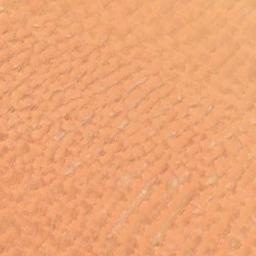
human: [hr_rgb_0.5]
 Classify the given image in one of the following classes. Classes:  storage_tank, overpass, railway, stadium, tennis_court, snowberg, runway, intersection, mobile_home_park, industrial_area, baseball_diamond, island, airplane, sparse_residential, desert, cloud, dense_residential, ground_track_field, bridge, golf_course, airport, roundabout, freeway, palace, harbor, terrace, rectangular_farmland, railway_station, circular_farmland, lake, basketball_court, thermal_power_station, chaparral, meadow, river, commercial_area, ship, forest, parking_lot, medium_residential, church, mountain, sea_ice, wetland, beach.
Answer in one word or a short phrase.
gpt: desert